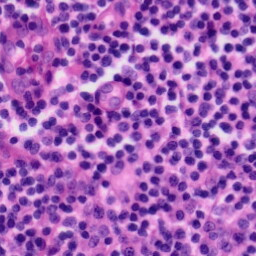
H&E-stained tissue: Tonsil